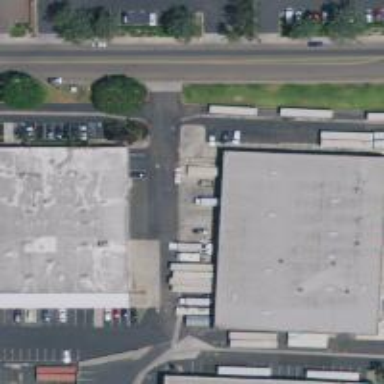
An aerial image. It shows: Commercial building.